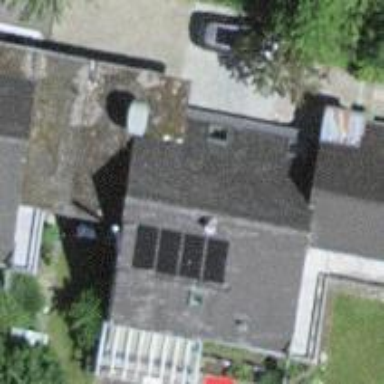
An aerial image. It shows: Simple house.